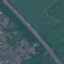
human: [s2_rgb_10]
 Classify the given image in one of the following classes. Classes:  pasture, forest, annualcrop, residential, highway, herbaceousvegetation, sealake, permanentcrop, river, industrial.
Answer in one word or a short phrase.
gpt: Highway